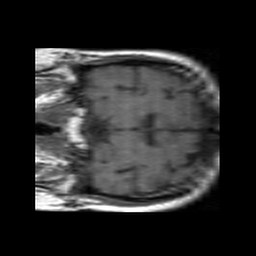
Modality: T1w
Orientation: coronal
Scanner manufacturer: siemens
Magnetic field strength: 1.5 T
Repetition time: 0.537 s
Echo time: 0.012 s